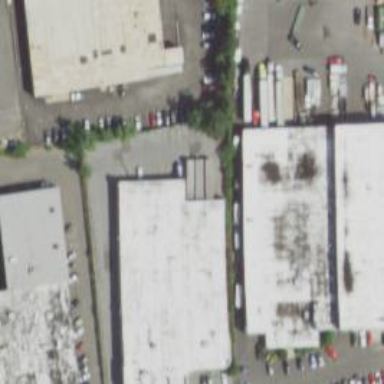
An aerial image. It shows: Commercial building.